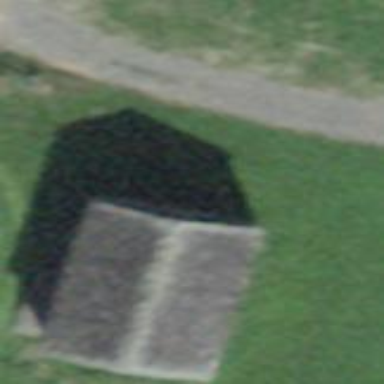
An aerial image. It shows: Cabin.